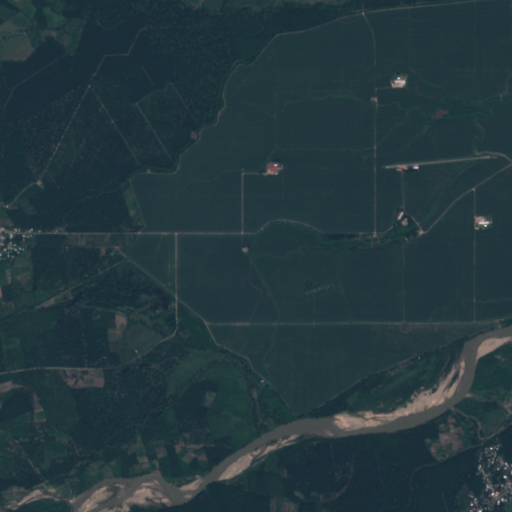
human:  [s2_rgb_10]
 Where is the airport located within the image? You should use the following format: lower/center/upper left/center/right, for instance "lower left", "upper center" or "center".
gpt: The airport is located in the upper right of the image.
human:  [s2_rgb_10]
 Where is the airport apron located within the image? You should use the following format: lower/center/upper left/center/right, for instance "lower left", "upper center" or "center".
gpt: The airport apron is located in the upper right of the image.
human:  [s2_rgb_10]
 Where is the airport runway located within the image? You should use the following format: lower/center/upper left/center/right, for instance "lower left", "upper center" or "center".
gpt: The airport runway is located in the upper right of the image.
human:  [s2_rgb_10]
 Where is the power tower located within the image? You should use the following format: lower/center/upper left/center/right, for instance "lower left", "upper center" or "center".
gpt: The power tower is located in the lower left of the image.
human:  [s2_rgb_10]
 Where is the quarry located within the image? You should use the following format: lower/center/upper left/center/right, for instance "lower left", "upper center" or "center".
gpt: There is no quarry in the image.